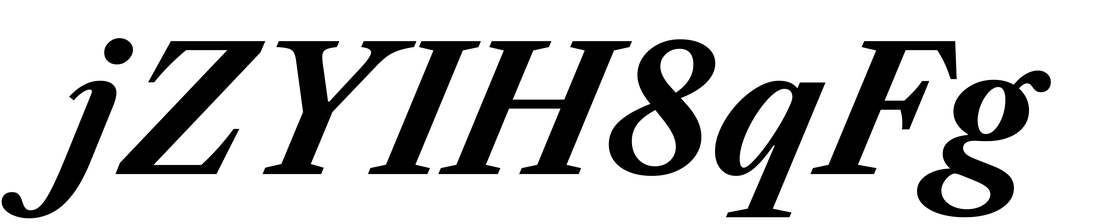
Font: LibreCaslonText-Italic_Bold_Italic